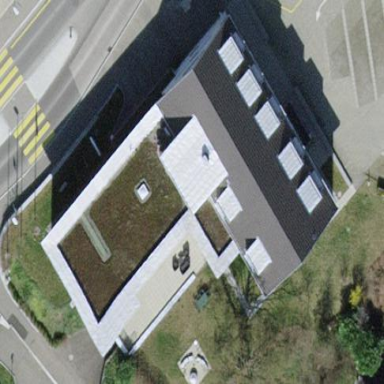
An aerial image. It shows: Public townhall.